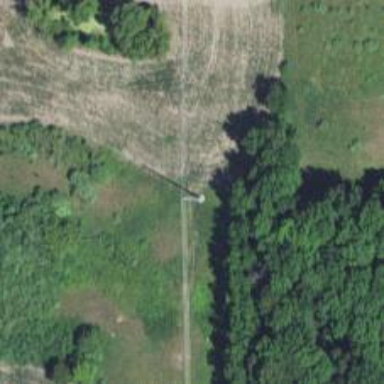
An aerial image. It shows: Power pole.